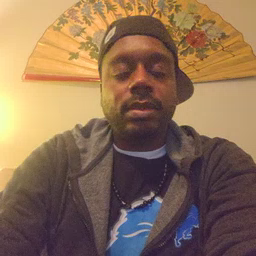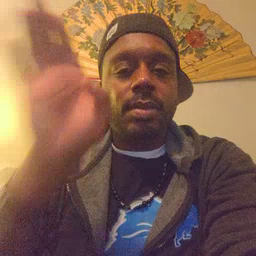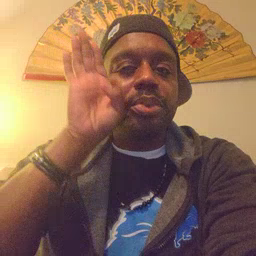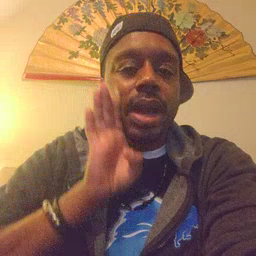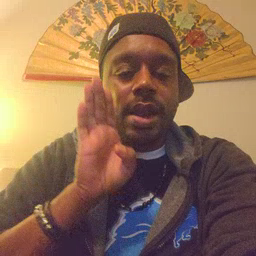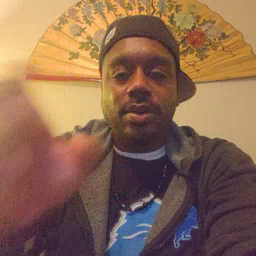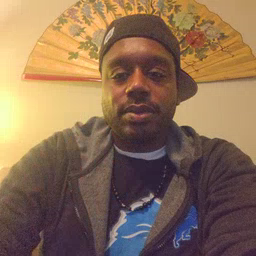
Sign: brown